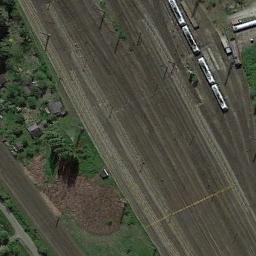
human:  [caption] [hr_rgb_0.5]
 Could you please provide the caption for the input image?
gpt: There are many trees and buildings beside the railway .

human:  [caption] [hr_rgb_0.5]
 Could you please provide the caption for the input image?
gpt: There are trees and cars on both sides of the railway .

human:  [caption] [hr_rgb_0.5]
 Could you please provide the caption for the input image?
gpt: These railways have a train on the track and a grove of trees is on one side of the railways .

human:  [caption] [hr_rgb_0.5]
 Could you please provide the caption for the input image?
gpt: The railway is next to some trees and grass .

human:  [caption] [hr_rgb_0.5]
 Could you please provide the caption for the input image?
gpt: There are green meadows beside the railway with one white train .